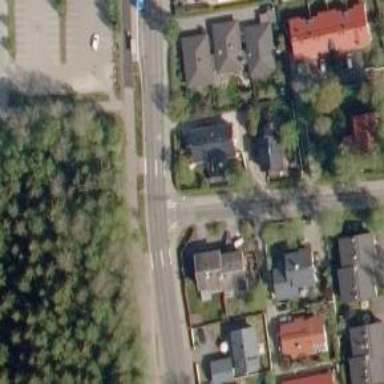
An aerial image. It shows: Road with "give way" sign.